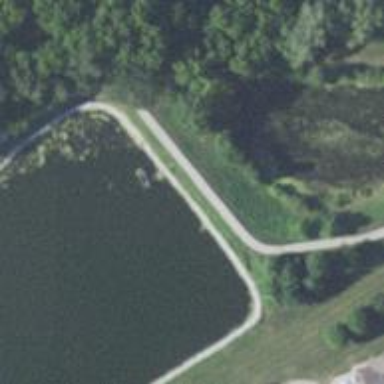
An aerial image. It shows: Dam across waterway.